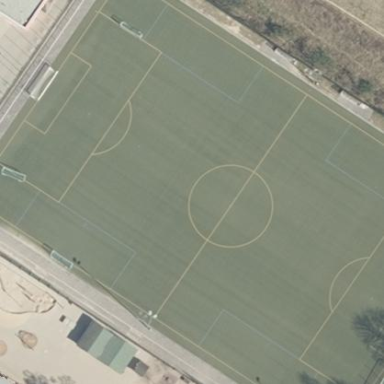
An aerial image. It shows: Artificial turf soccer pitch for leisure land.